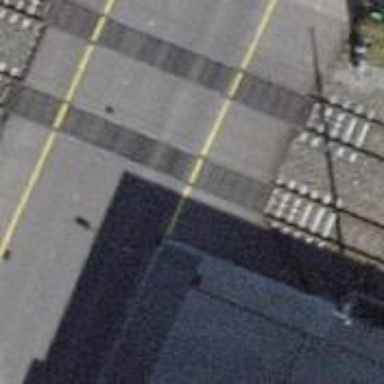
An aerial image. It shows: Level crossing on the railway with lights and double half barrier.